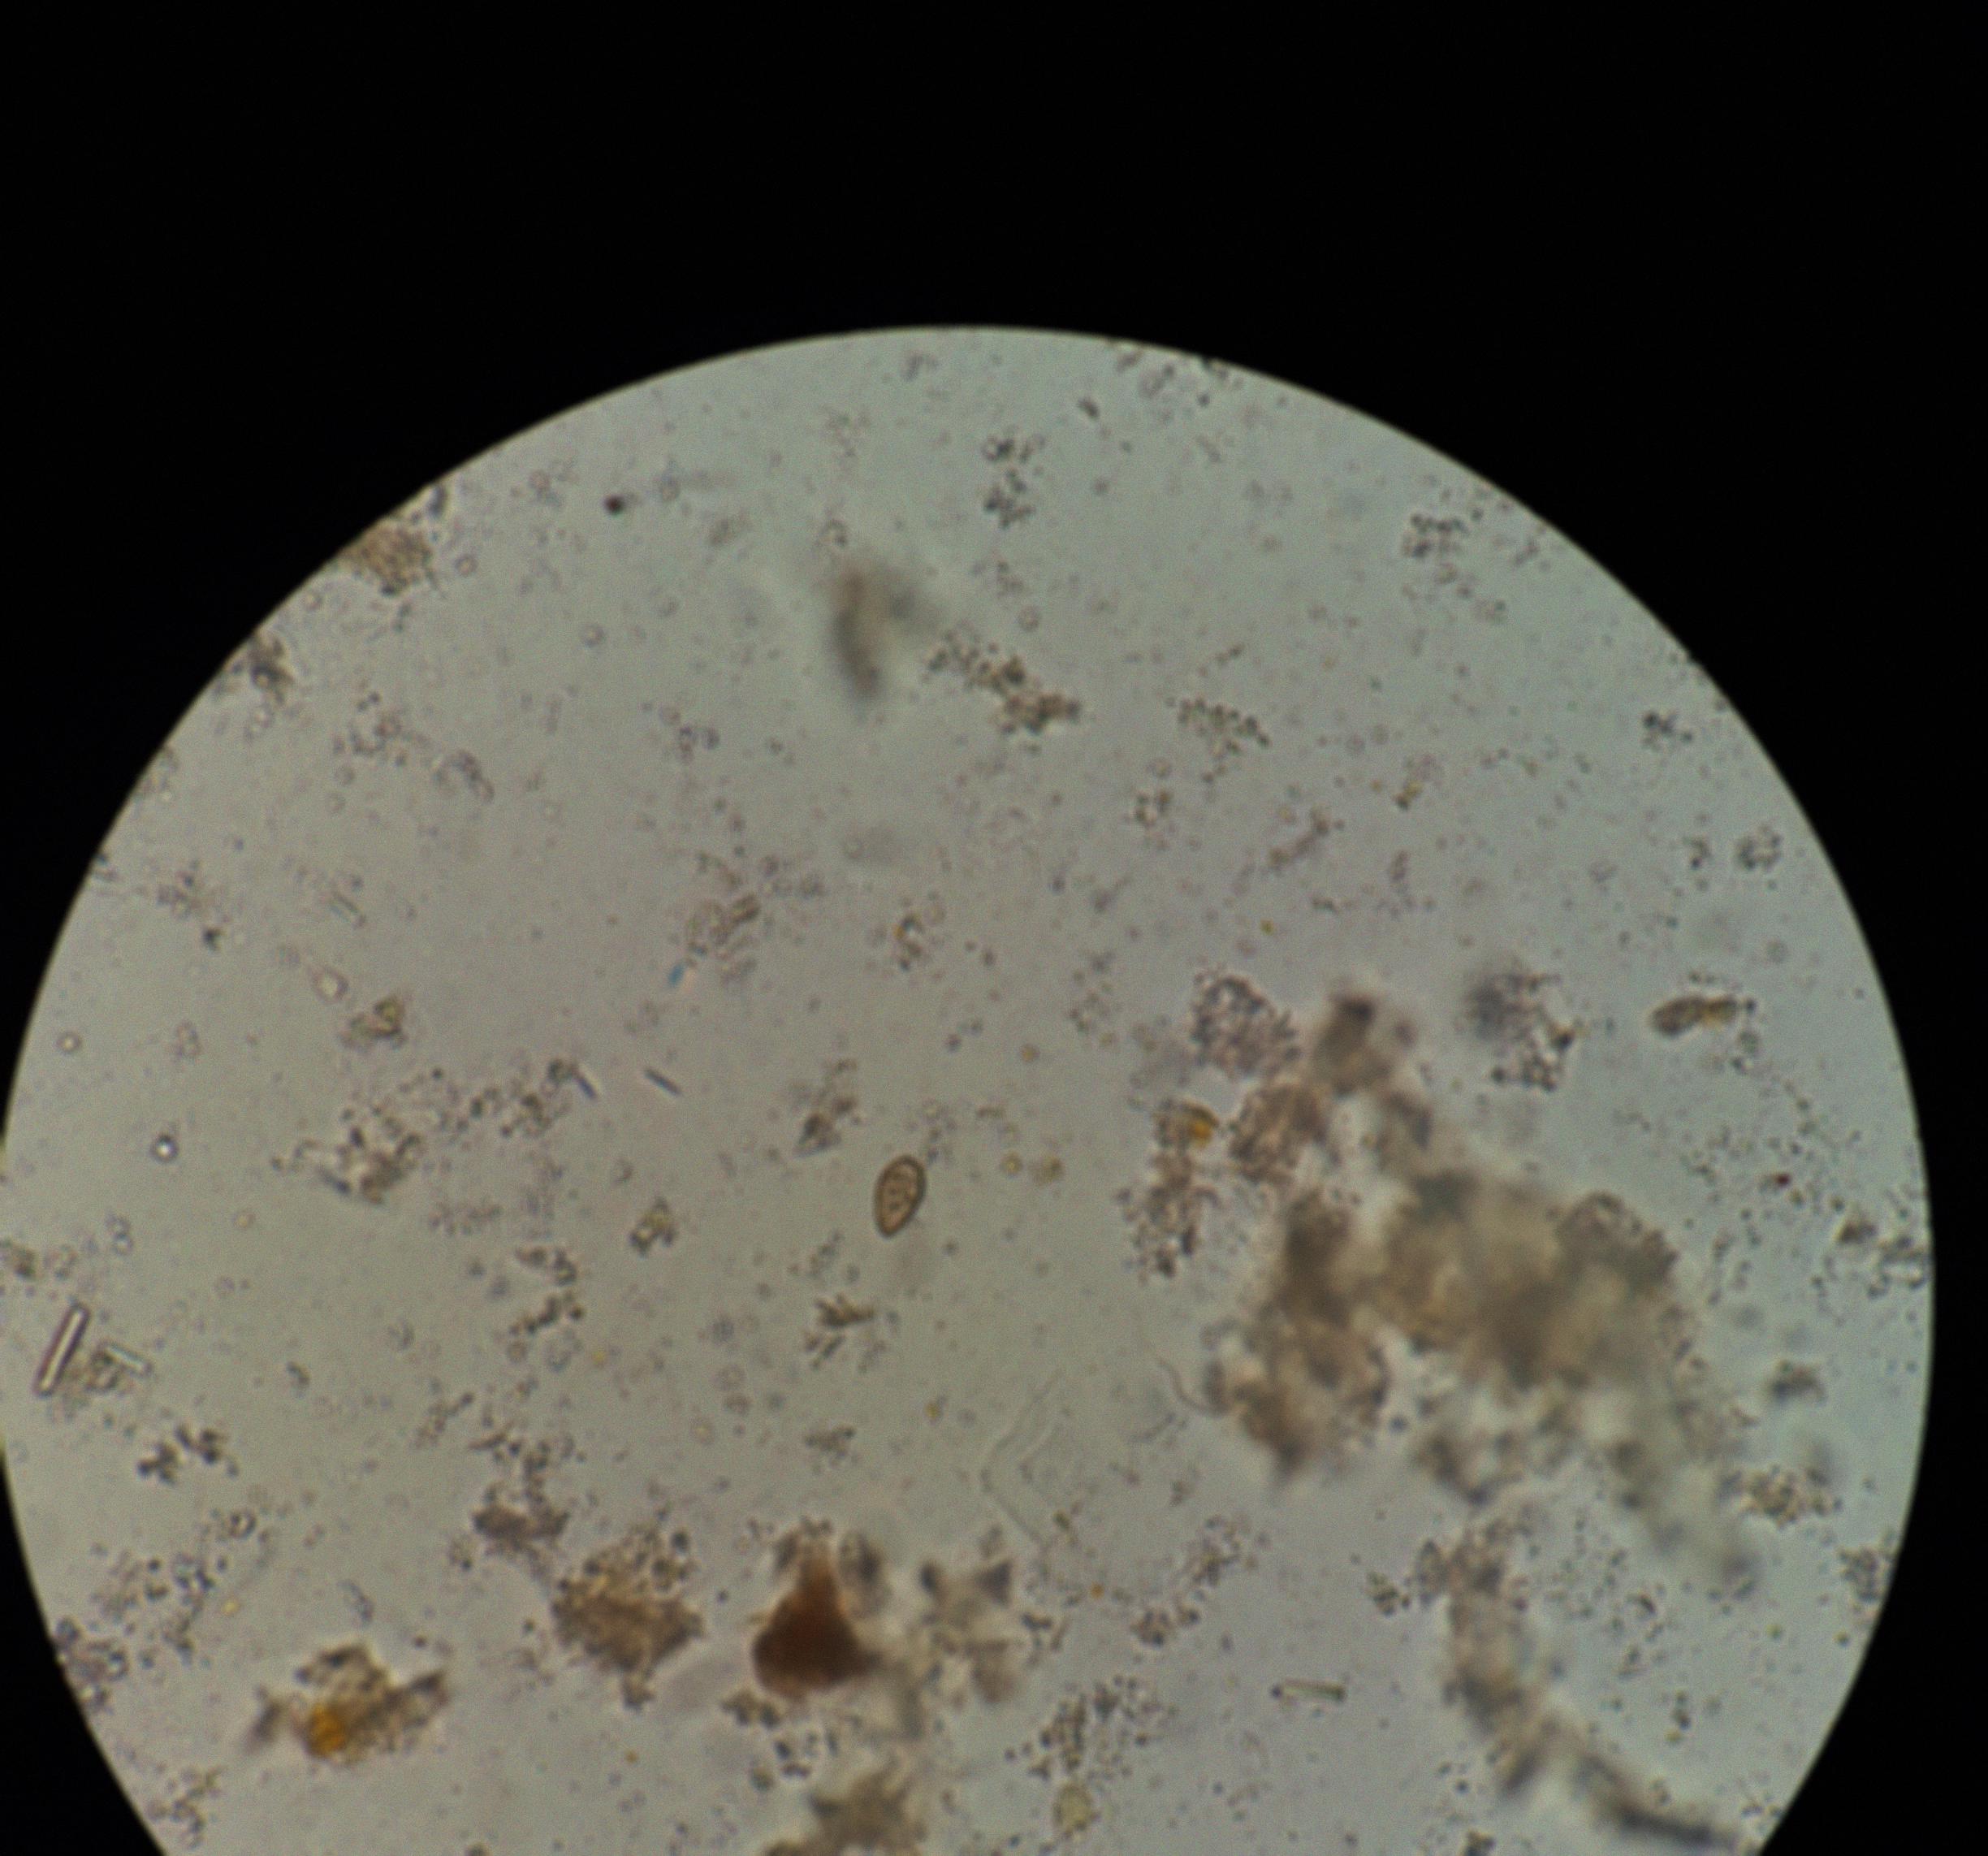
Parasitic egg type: Opisthorchis viverrine